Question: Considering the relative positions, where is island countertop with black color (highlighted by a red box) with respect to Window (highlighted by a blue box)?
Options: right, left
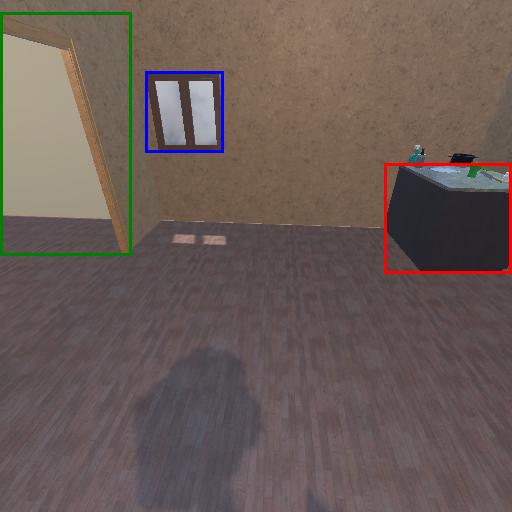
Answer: right